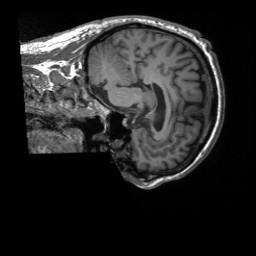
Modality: T1w
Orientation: sagittal
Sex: female
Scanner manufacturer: siemens
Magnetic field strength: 3 T
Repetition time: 2.3 s
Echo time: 0.00226 s